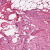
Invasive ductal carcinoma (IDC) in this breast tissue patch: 0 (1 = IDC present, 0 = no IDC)